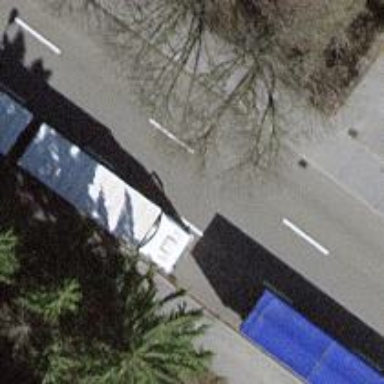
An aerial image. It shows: Table-style traffic calming feature.